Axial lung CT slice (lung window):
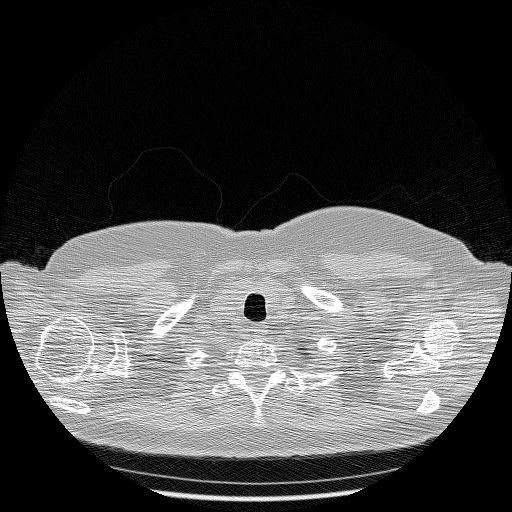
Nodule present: no